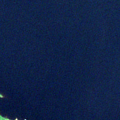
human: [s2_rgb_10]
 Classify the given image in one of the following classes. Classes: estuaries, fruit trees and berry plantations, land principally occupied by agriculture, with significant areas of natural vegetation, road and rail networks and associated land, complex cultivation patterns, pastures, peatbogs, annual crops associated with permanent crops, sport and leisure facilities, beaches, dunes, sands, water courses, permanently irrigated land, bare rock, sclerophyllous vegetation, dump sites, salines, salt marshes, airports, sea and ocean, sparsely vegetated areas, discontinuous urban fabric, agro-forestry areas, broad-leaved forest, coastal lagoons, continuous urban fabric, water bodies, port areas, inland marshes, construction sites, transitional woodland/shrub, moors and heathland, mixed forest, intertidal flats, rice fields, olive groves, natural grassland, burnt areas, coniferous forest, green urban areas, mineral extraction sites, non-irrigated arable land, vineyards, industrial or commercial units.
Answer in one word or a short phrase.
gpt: mixed forest, water bodies